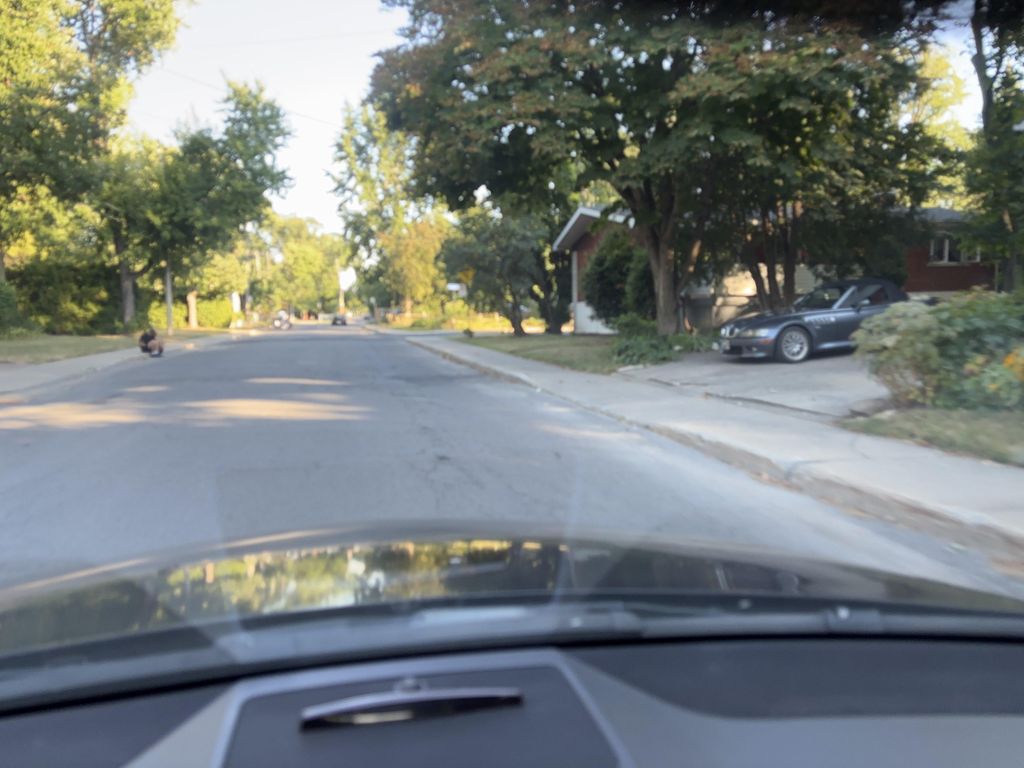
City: montreal